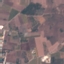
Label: PermanentCrop